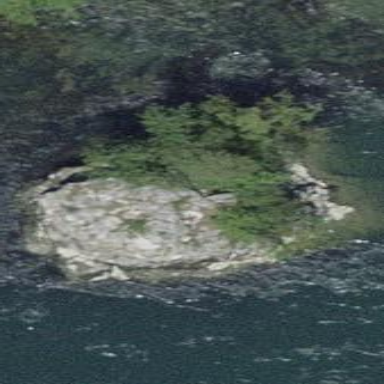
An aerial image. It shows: Islet.